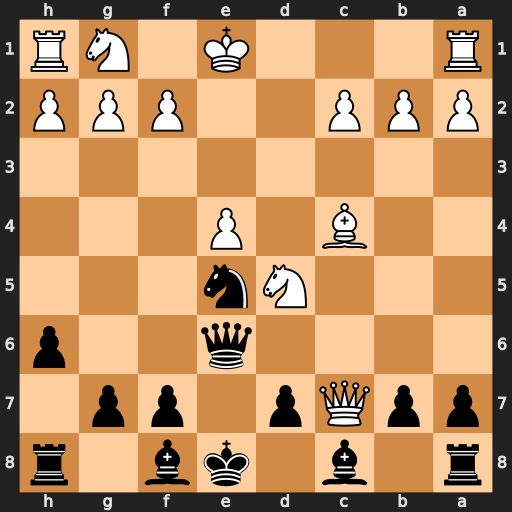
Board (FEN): r1b1kb1r/ppQp1pp1/4q2p/3Nn3/2B1P3/8/PPP2PPP/R3K1NR
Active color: b
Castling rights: KQkq
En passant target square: -
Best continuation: Bd6 Be2 Qxd5 Qxc8+ Rxc8 exd5 Rxc2